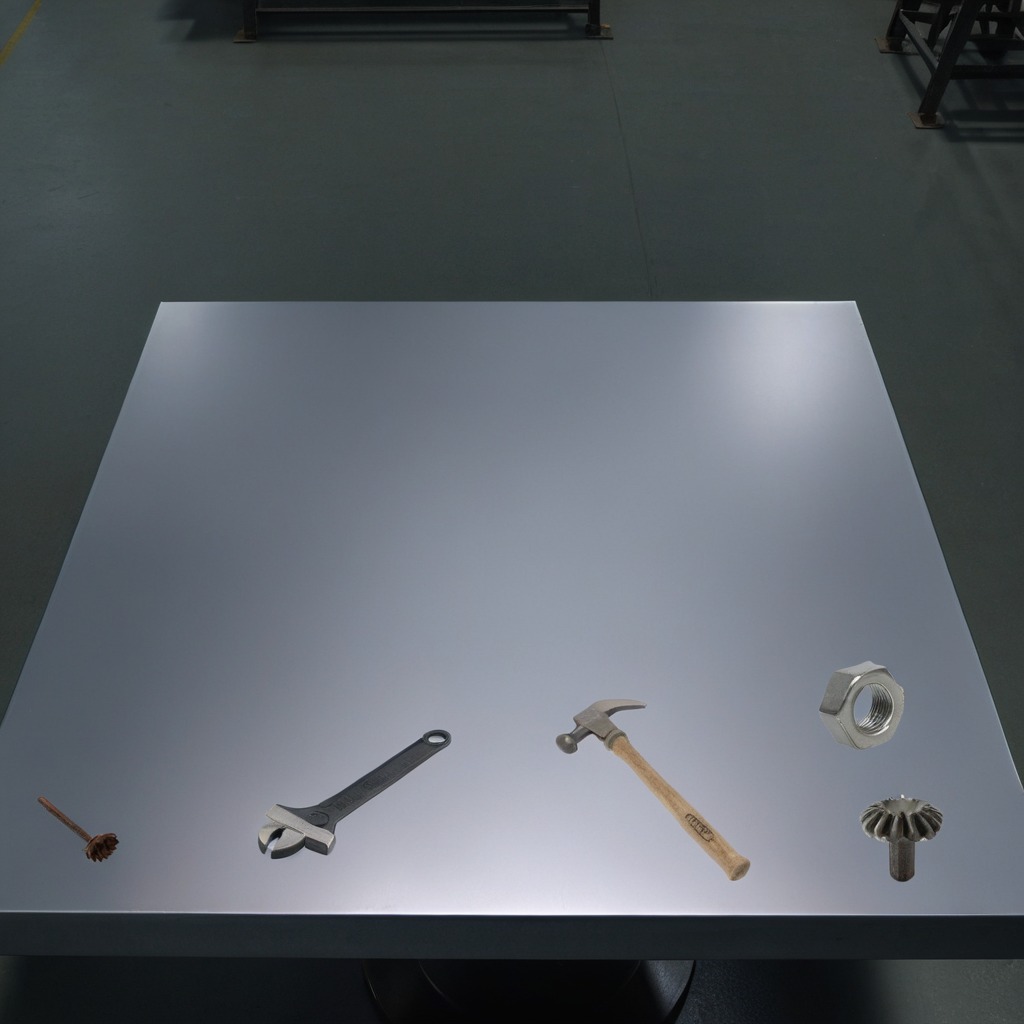
A steel gear with teeth, a hammer, an iron nail, a metal nut, and a wrench are lying on the tabletop.